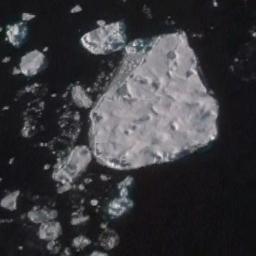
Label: sea_ice